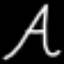
Label: The Eiffel Tower